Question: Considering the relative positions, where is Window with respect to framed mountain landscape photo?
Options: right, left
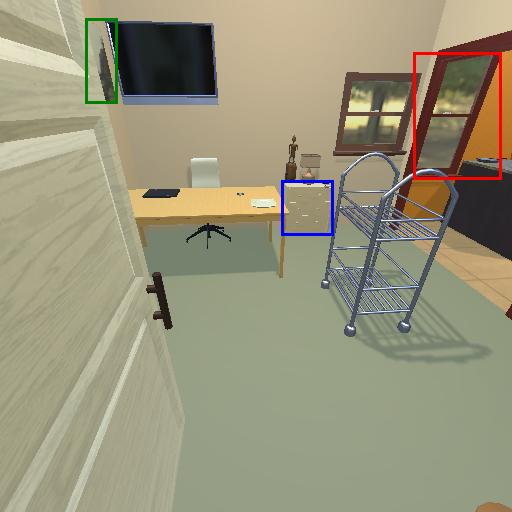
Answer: right